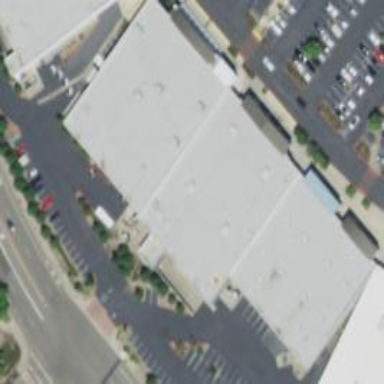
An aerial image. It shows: Retail building.